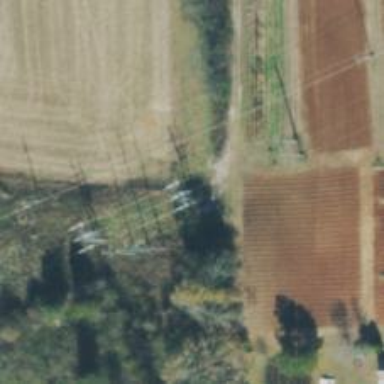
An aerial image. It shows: Power tower used for switching.